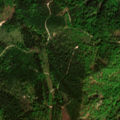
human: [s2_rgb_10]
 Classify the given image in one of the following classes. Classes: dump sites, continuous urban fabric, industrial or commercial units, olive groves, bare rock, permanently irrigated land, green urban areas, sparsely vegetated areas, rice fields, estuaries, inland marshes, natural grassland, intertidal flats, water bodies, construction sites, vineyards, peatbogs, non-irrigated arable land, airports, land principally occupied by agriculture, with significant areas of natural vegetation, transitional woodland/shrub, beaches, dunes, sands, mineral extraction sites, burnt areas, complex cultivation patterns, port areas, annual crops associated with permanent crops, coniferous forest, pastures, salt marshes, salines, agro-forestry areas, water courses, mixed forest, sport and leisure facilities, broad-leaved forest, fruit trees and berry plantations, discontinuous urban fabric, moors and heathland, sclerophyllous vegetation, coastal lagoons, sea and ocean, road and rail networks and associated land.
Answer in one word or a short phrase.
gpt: broad-leaved forest, coniferous forest, mixed forest